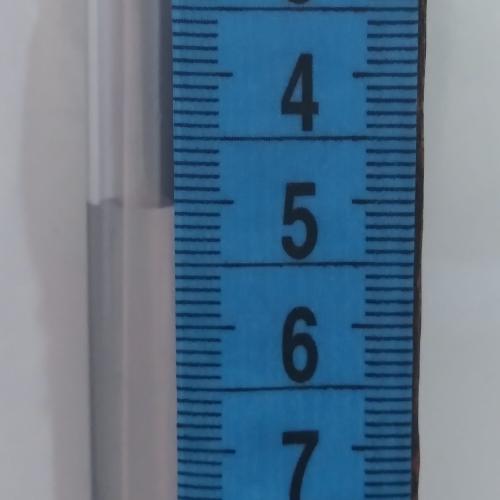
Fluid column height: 5.0 cm